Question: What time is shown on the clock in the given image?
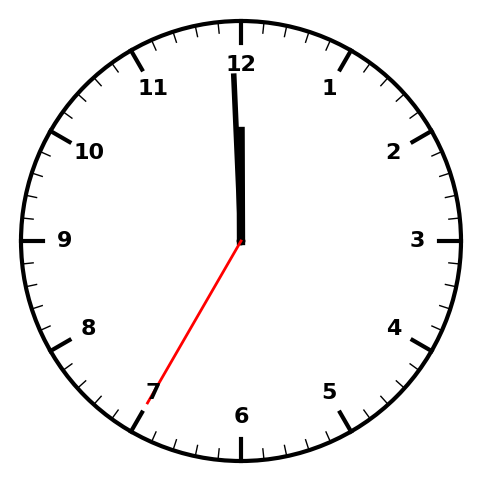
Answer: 11:59:35